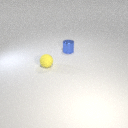
small blue metal cylinder behind small yellow rubber sphere